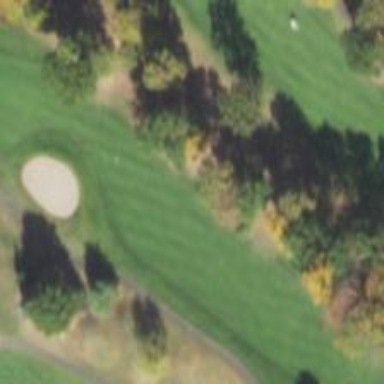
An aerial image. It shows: Golf hole.